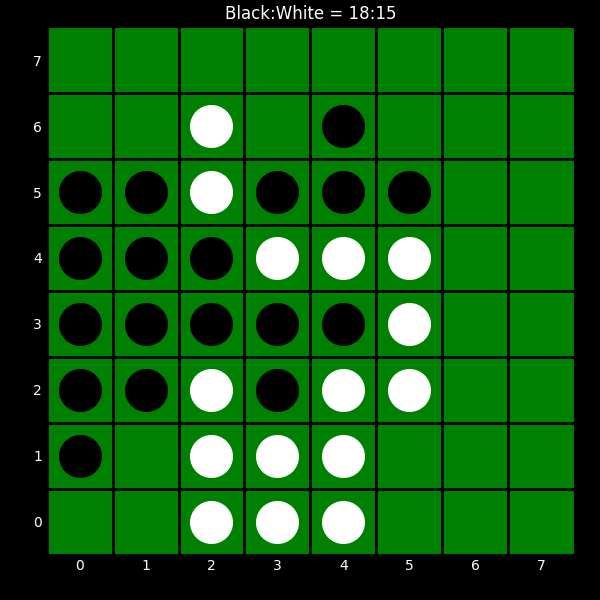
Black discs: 18
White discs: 15